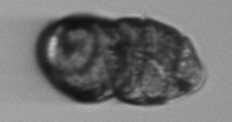
Label: Margalefidinium